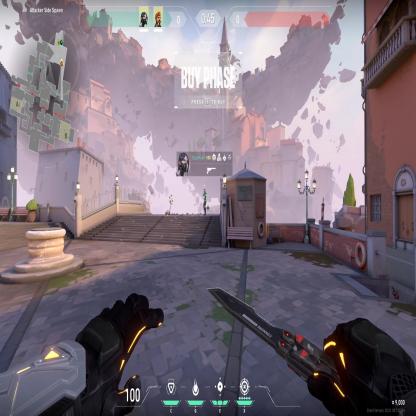
Label: dropped spike ; teammate